Aerial crown-view tile of a tropical tree (Barro Colorado Island, Panama), acquired 20250512:
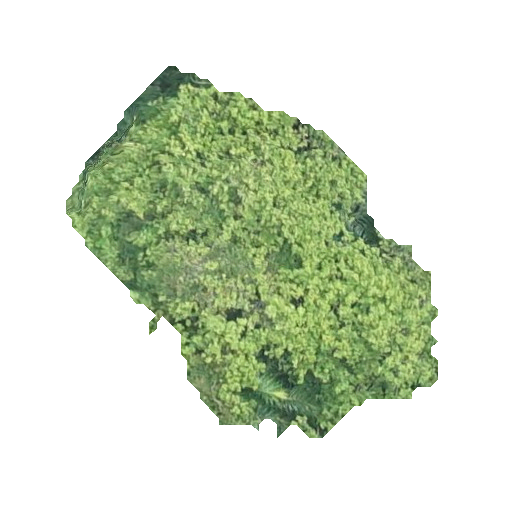
Species: Luehea seemannii
GBIF accepted scientific name: Luehea seemannii
Crown area: 122.594 m²